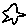
Label: star